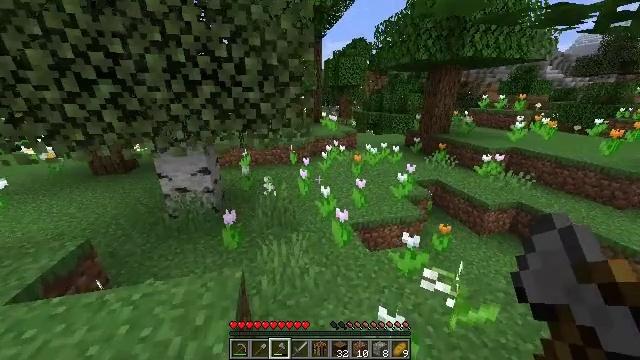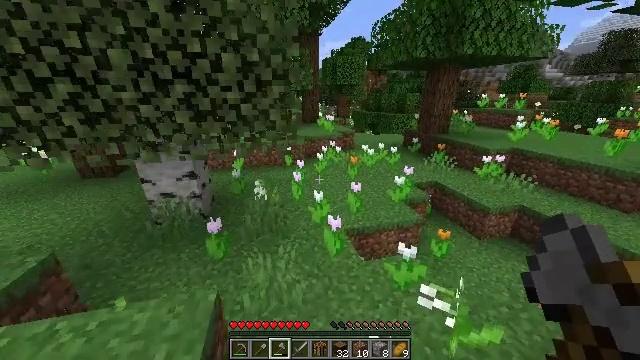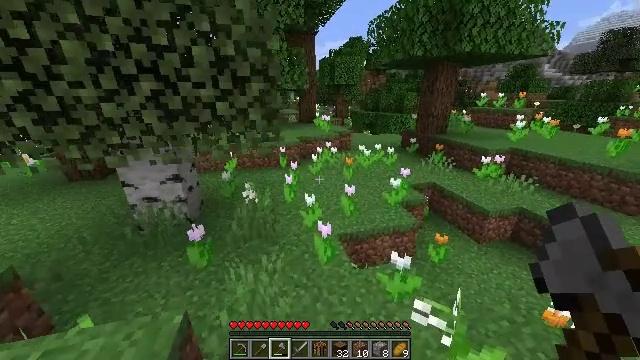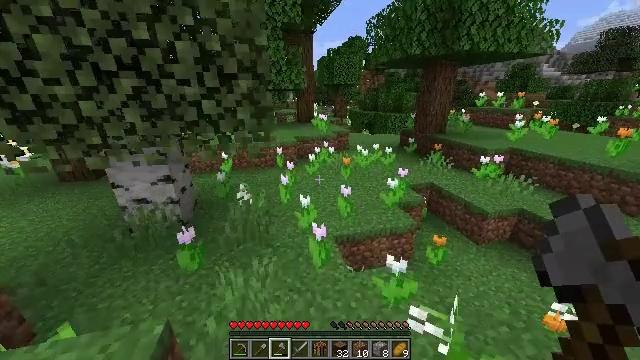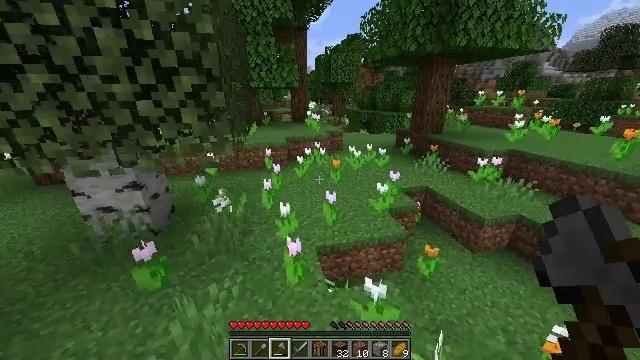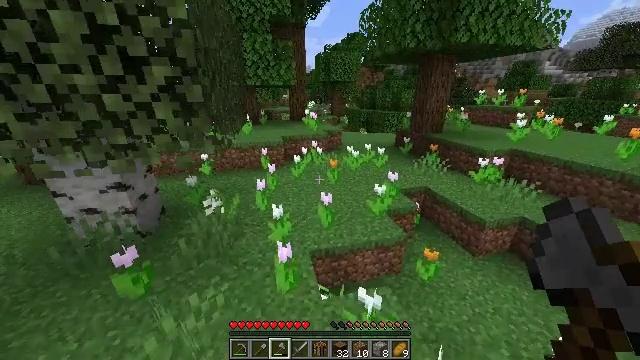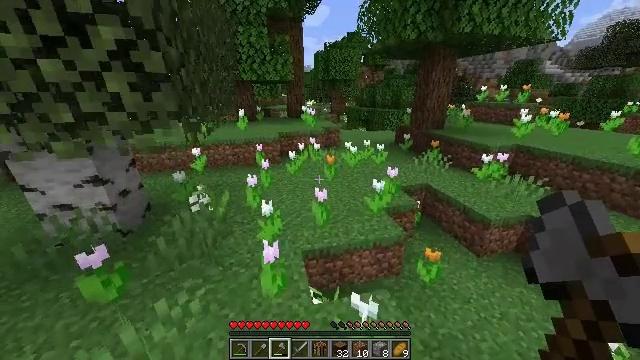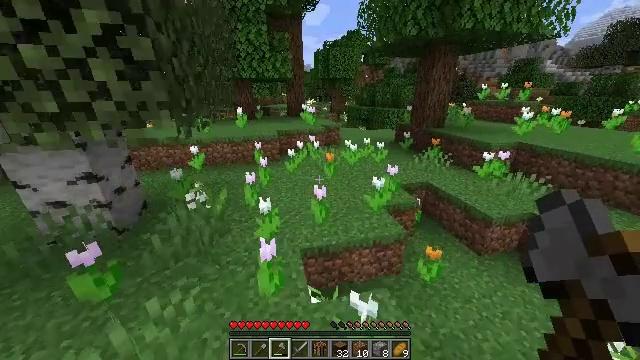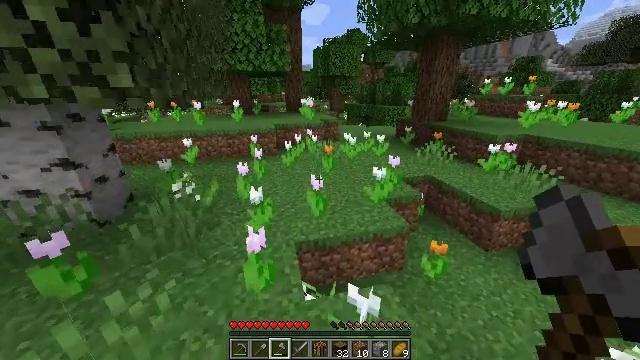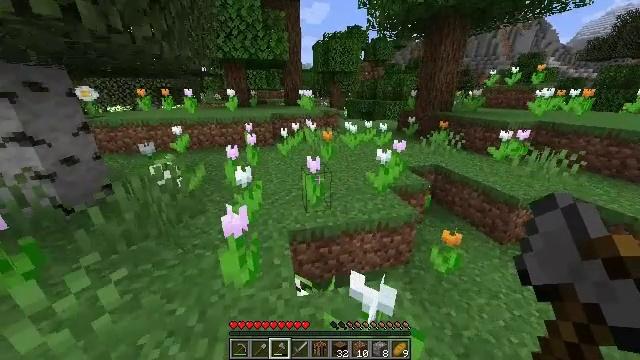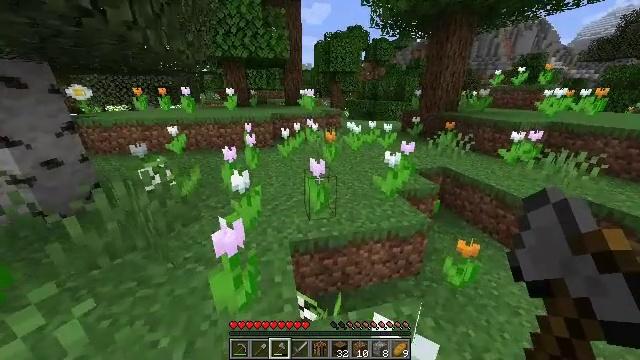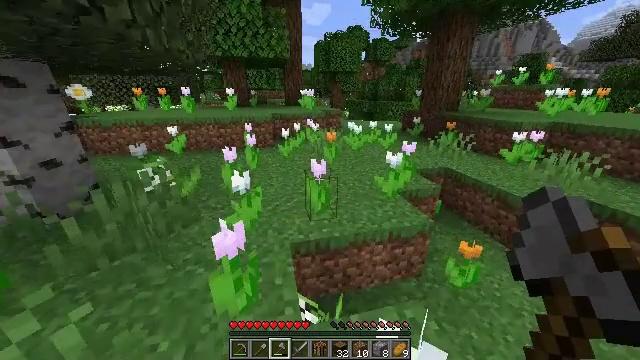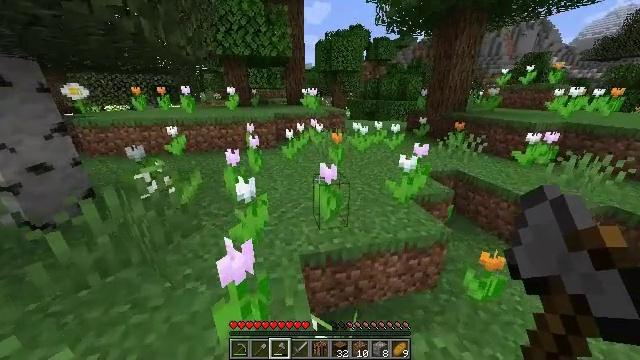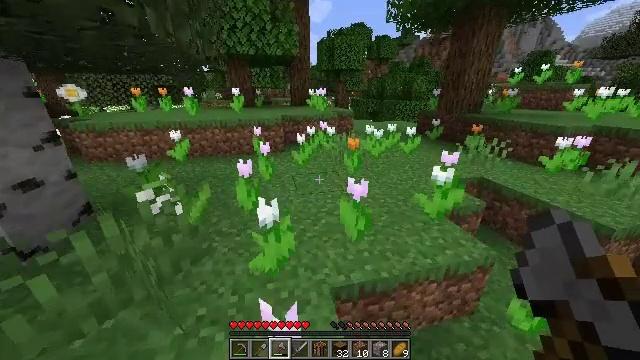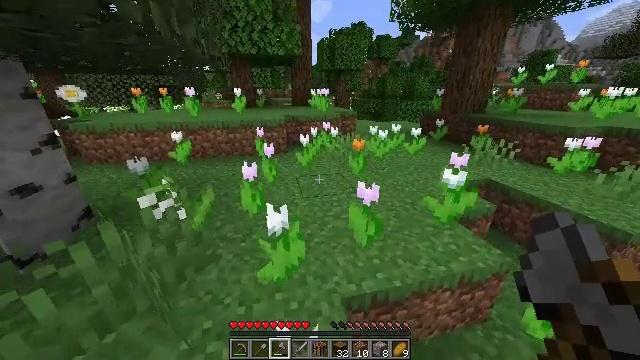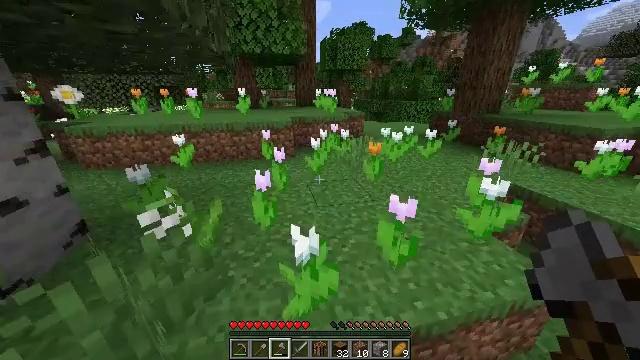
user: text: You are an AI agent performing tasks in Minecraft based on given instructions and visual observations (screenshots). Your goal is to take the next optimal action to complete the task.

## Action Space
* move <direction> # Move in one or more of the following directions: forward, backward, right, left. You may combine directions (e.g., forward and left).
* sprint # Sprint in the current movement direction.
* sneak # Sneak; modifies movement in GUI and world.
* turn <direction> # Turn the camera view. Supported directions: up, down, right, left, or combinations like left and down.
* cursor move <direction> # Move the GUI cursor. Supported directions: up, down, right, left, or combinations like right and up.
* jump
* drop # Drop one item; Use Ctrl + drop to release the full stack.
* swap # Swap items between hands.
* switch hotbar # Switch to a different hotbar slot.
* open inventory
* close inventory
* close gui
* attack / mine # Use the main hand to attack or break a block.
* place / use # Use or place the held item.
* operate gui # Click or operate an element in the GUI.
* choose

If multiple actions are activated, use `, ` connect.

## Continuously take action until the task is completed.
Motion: motion action
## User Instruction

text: Break the orange tulip to gather it.
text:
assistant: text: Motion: move forward and move right, sprint
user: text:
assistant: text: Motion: move forward and move right, sprint
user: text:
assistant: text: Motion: move forward and move right, sprint
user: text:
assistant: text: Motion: move forward and move right, sprint
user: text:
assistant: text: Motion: move forward, sprint
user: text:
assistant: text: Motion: move forward, sprint
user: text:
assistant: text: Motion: move forward, sprint
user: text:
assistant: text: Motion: move forward and move left, sprint
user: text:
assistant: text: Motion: move forward and move left, sprint
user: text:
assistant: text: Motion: move forward and move left, sprint
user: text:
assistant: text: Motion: move forward and move left, sprint
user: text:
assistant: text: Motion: move forward and move left, sprint
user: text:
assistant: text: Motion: move forward and move left, sprint
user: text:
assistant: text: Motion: move forward and move left, sprint
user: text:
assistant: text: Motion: move forward, sprint
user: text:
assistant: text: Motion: move forward, sprint
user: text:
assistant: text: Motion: move forward, sprint
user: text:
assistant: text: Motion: move forward, sprint
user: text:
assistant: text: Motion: move forward, sprint
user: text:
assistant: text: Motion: move forward, sprint
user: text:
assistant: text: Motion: move forward, sprint
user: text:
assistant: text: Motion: move forward, sprint
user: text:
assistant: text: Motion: move forward, sprint
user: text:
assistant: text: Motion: move forward, sprint
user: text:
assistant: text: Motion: move forward, sprint
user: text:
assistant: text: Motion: move forward, sprint, turn down
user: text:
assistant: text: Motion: move forward and move right, sprint, turn down
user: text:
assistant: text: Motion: move forward and move right, turn down
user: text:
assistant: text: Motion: move forward and move right, turn left and down
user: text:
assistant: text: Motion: move forward and move right, turn left and down